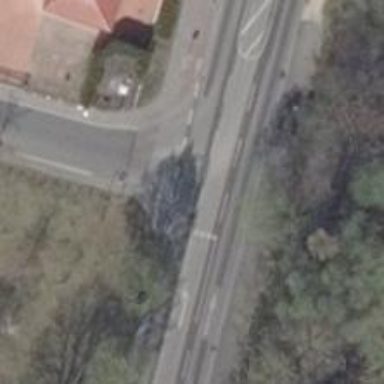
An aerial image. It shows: Secondary road with asphalt surface.